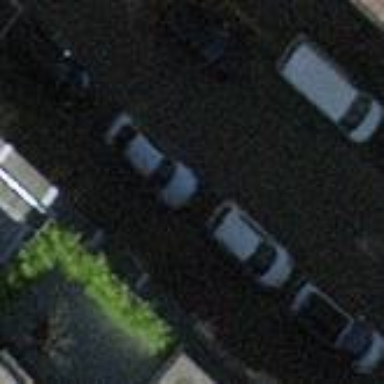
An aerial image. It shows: Asphalt parking lane.